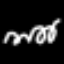
Label: squiggle